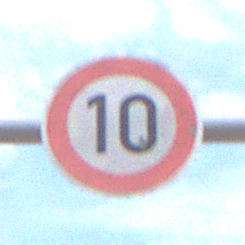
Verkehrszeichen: Geschwindigkeit10
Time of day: Midday
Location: Outdoor (RoadRail)
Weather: PartlyCloudy
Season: NotSpecified
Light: Natural